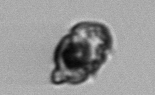
Label: Proterythropsis